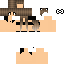
A female human skin with pale skin, wearing brown long hair dressed in a blue hoodie and black pants, featuring a closed mouth.